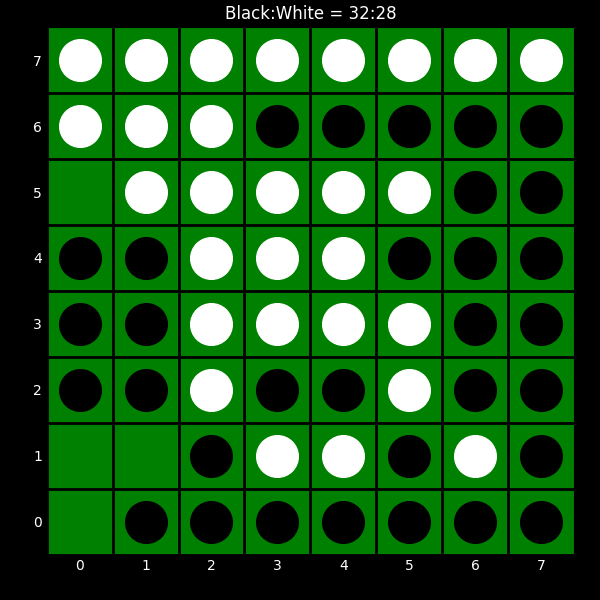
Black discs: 32
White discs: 28